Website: crate-barrel
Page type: cart
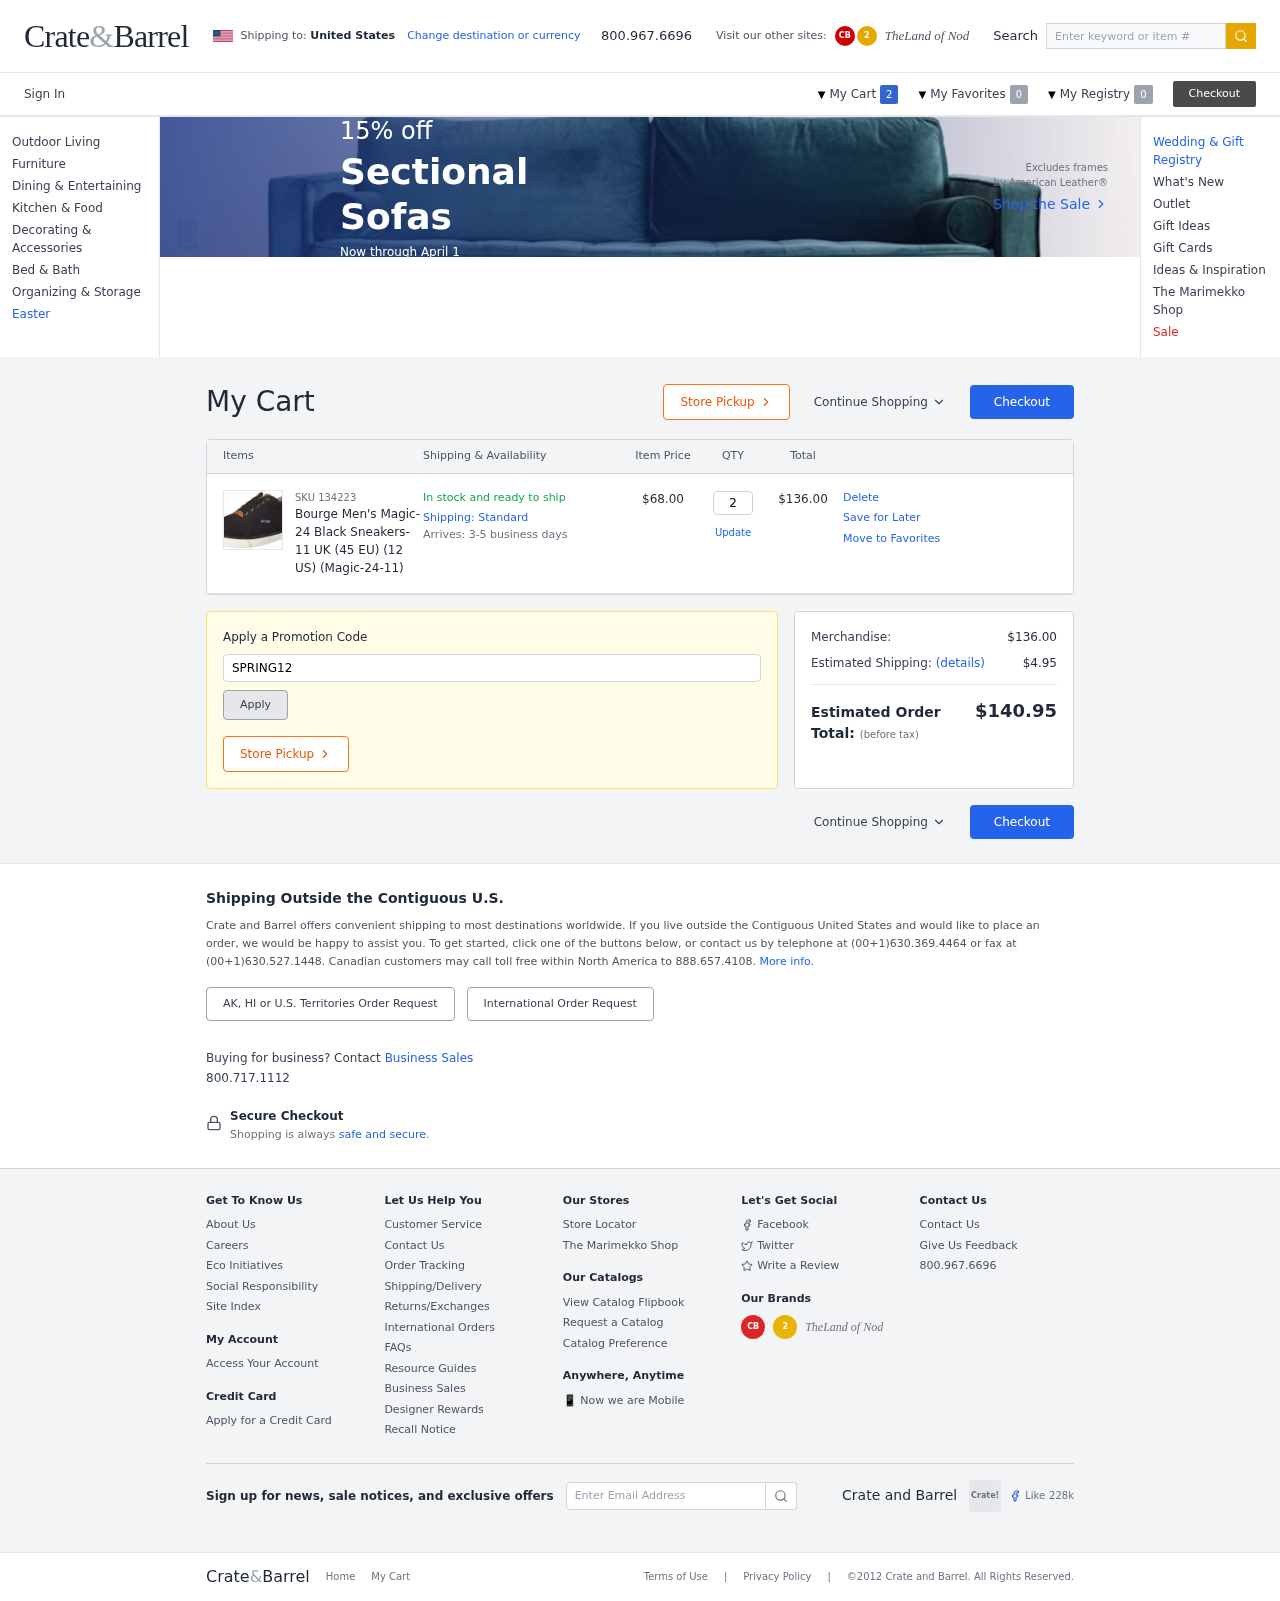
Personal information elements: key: PII_PROMO_CODE
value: SPRING12
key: PII_COUNTRY
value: United States
Product elements: key: PRODUCT1_NAME
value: Bourge Men's Magic-24 Black Sneakers-11 UK (45 EU) (12 US) (Magic-24-11)
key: PRODUCT1_PRICE
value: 68
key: PRODUCT1_QUANTITY
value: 2
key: PRODUCT1_SKU
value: SKU 134223
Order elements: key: ORDER_NUM_ITEMS
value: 2
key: ORDER_ITEM_TOTAL
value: $136.00
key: ORDER_SUBTOTAL
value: $136.00
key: ORDER_SHIPPING_COST
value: $4.95
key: ORDER_TOTAL
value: $140.95
Search elements: key: HEADER_SEARCH
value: Enter keyword or item #